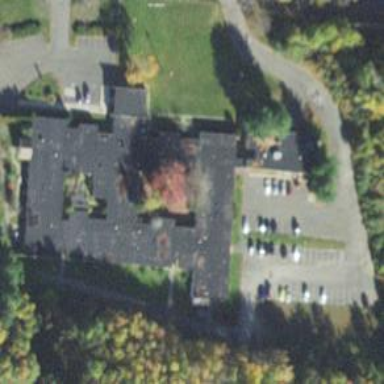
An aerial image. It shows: Nursing home.